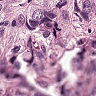
Metastatic tissue present: yes